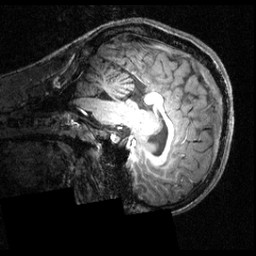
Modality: T1w
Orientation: sagittal
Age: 19
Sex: male
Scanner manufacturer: siemens
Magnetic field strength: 3.951 T
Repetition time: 1.5 s
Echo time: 0.00335 s